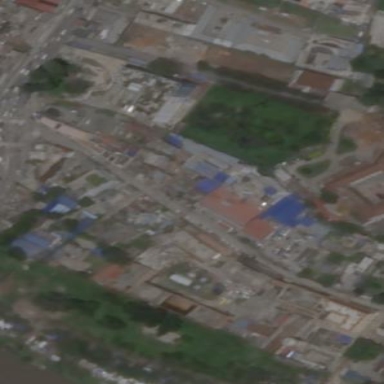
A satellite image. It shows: Hospital.